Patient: sex F, age 75
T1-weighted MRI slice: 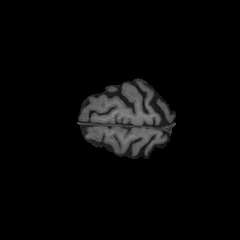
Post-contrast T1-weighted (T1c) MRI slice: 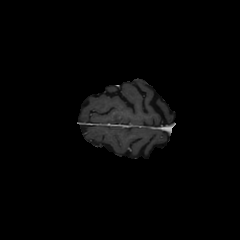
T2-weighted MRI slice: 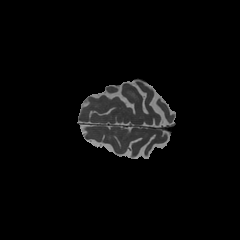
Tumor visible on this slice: no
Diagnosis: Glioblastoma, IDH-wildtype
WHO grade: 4